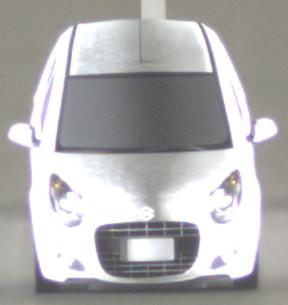
Make: Suzuki
Model: Alto 1.0
Detailed model: Alto (V)
Model produced from: 2011/02
Model produced until: 2011/03
Doors: 5
Color: white
Road condition: dry road
Daytime: midday
Contrast: medium contrast